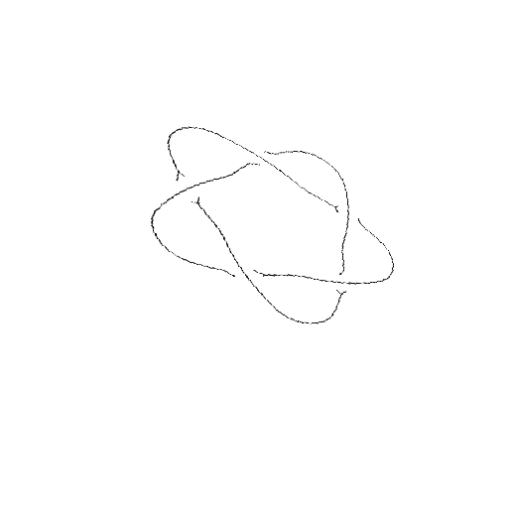
Crossing number: 5